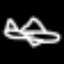
Label: airplane